Field crop: tomato
Growth stage: 1
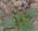
Species: solanum